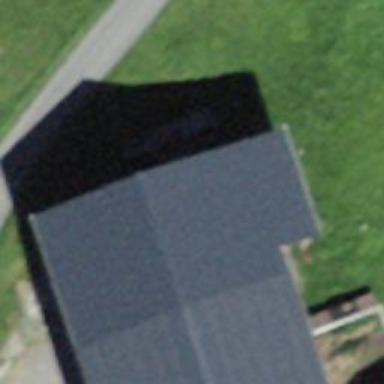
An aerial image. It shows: Rural barn.